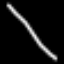
Label: line